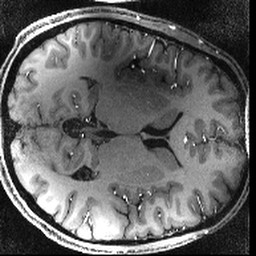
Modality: T1w
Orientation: axial
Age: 28
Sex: male
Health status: healthy
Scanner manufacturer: siemens
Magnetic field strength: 9.4 T
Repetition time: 3.8 s
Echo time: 0.0025 s